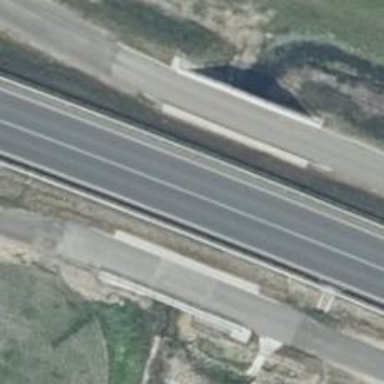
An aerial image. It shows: Primary highway bridge with asphalt surface.